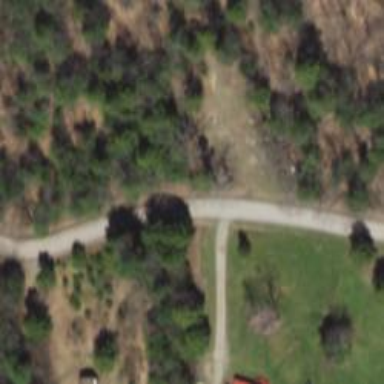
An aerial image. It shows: Driveway leading to service road.